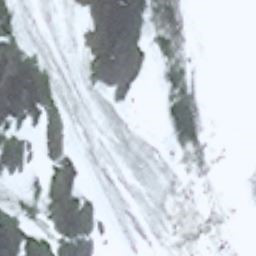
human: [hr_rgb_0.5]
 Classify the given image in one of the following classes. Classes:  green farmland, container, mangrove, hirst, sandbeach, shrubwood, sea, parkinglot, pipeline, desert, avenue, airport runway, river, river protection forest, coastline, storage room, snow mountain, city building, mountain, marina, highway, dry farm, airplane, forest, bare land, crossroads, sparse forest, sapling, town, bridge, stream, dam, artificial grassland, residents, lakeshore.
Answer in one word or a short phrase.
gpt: snow mountain